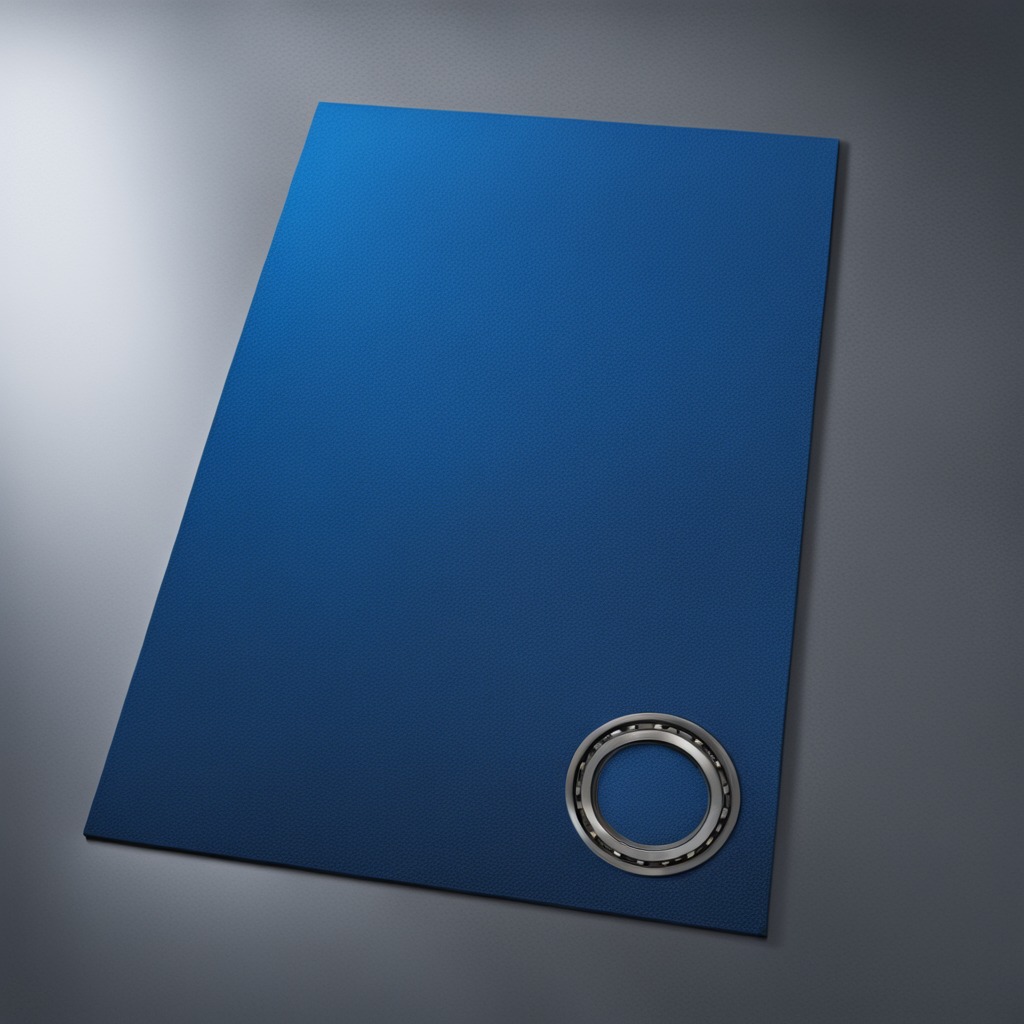
A metal ball bearing is lying on the clean granite tabletop covered with a blue rubber mat inside a workshop under bright overhead lighting crisp shadows high clarity worn but beneath the mat.